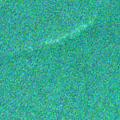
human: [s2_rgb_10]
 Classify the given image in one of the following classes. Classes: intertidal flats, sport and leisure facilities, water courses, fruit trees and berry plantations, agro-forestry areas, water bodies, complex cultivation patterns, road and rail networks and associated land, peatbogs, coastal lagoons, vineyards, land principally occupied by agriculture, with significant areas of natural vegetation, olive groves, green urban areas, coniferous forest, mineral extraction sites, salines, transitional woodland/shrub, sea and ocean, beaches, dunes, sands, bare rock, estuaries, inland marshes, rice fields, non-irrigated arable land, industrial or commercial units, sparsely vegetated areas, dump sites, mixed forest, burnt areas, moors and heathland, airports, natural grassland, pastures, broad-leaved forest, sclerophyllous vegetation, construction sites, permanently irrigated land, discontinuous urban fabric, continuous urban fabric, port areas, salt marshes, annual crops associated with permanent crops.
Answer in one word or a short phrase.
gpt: sea and ocean